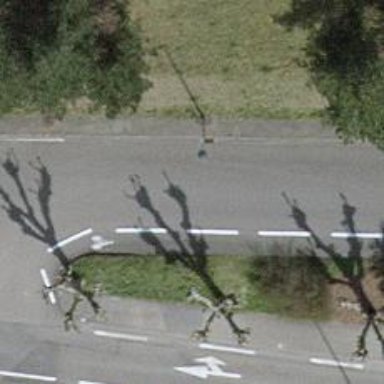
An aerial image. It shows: Road with traffic signals.